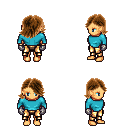
a pixel art fantasy rpg character, female body template, human, tanned skin, teal long-sleeve shirt, gold greaves, brown swoop hairstyle, metal gloves, four views (front, back, left, right), 2x2 character sprite sheet, small pixel art, hard edges, no anti-aliasing